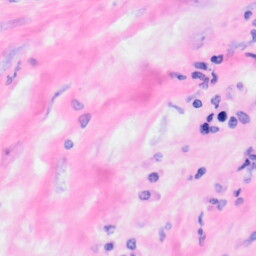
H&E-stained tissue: Kidney